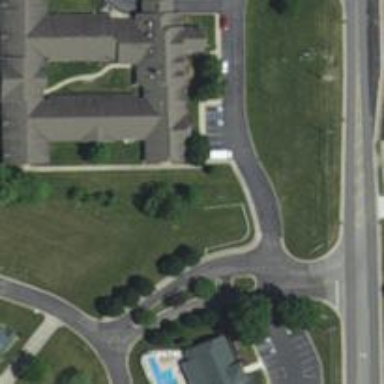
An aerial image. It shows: Nursing home.